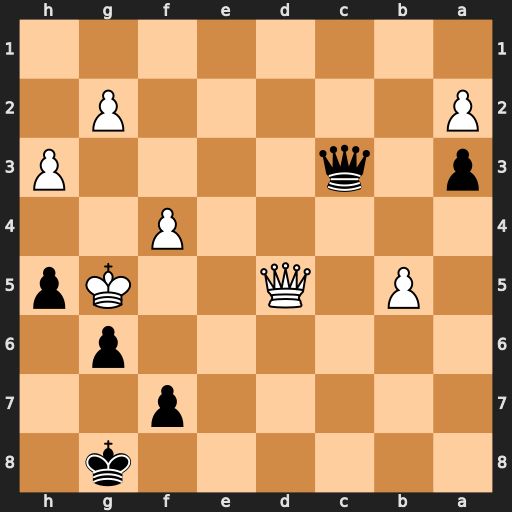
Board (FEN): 6k1/5p2/6p1/1P1Q2Kp/5P2/p1q4P/P5P1/8
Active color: b
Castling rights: -
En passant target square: -
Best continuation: Kg7 Kh4 Qe1+ g3 Qe7+ Qg5 f6